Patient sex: M
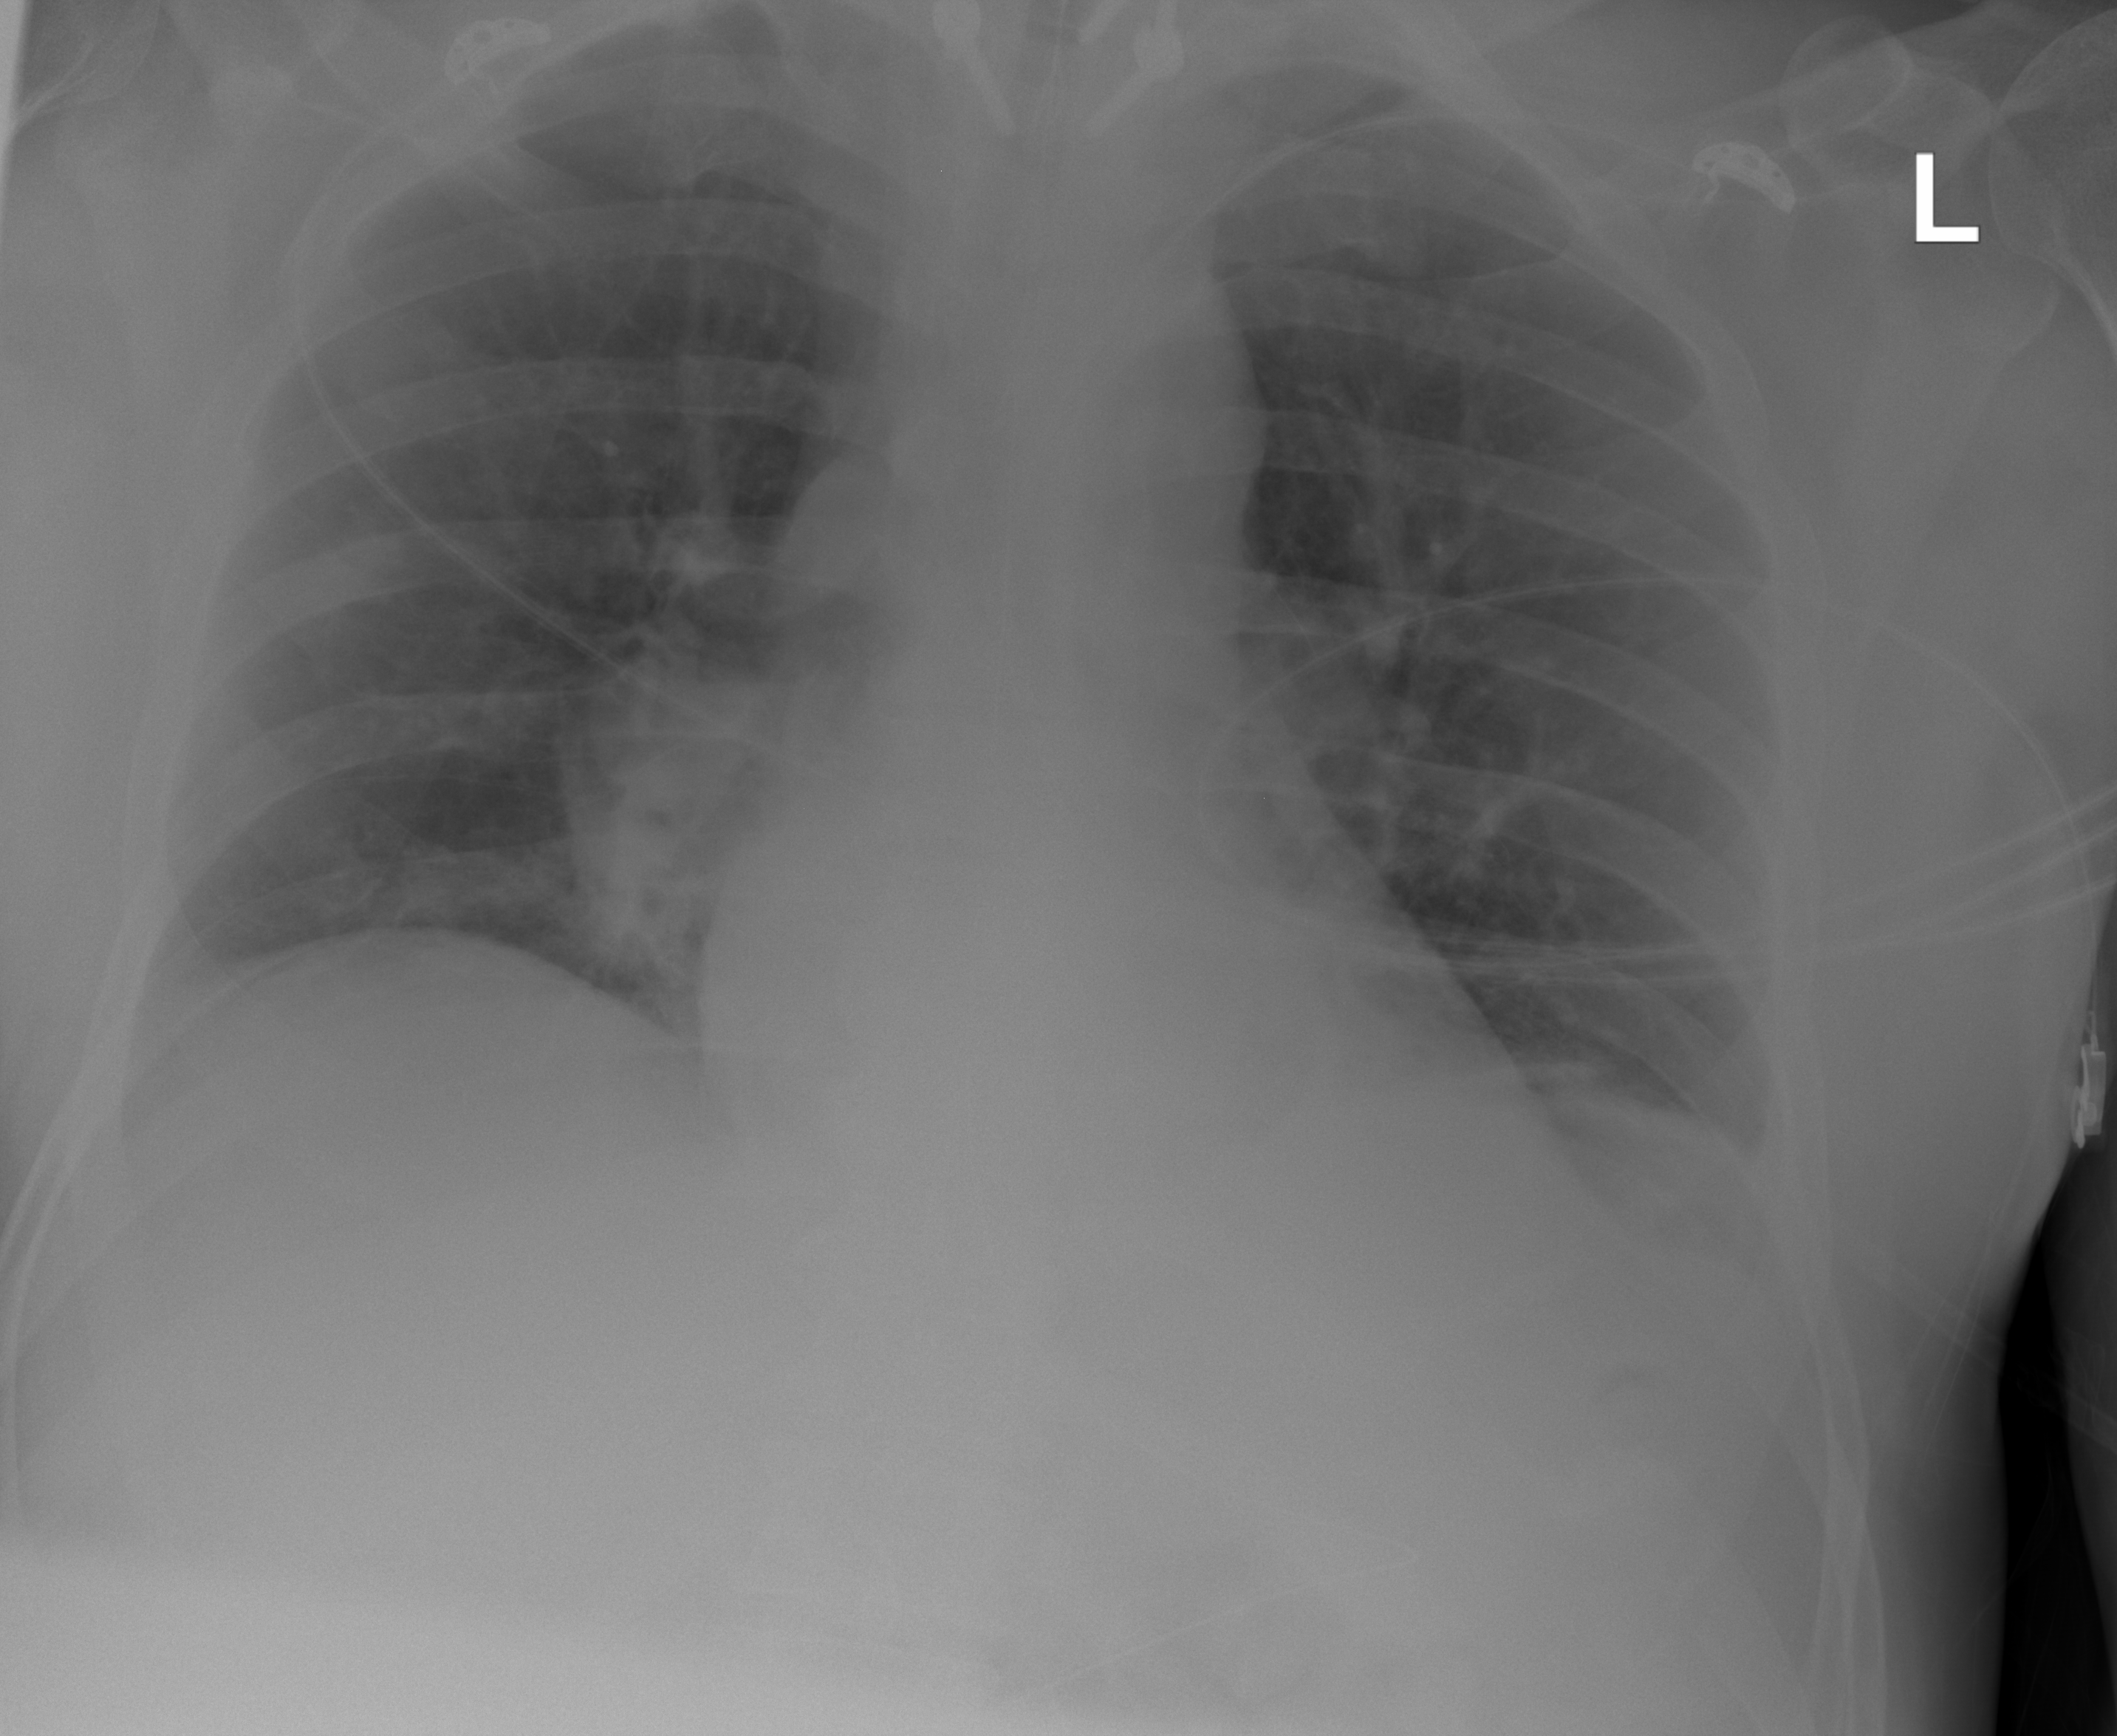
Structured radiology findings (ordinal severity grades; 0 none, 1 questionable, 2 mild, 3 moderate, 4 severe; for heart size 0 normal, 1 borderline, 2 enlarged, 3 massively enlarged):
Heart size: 0
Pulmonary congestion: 0
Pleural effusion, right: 0
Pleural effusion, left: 0
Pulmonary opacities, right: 1
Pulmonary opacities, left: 0
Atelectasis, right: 2
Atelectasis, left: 0